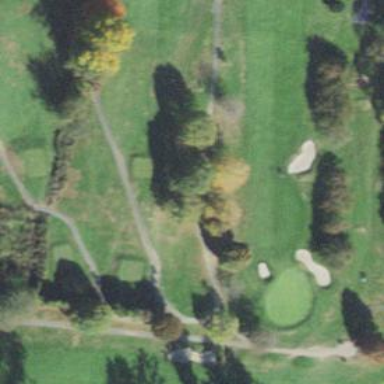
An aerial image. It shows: Service road designated as golf cart path.